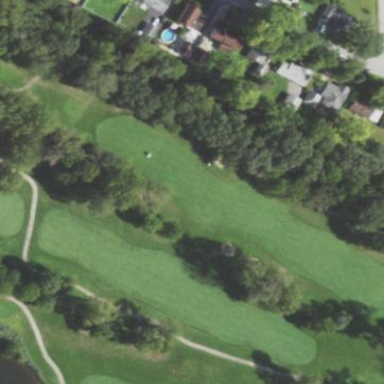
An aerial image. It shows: Well-maintained grassy area designated as golf fairway. It is part of golf sport facility.